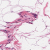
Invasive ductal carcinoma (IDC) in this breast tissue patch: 0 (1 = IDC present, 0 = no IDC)